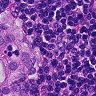
Metastatic tissue present: yes